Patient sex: M
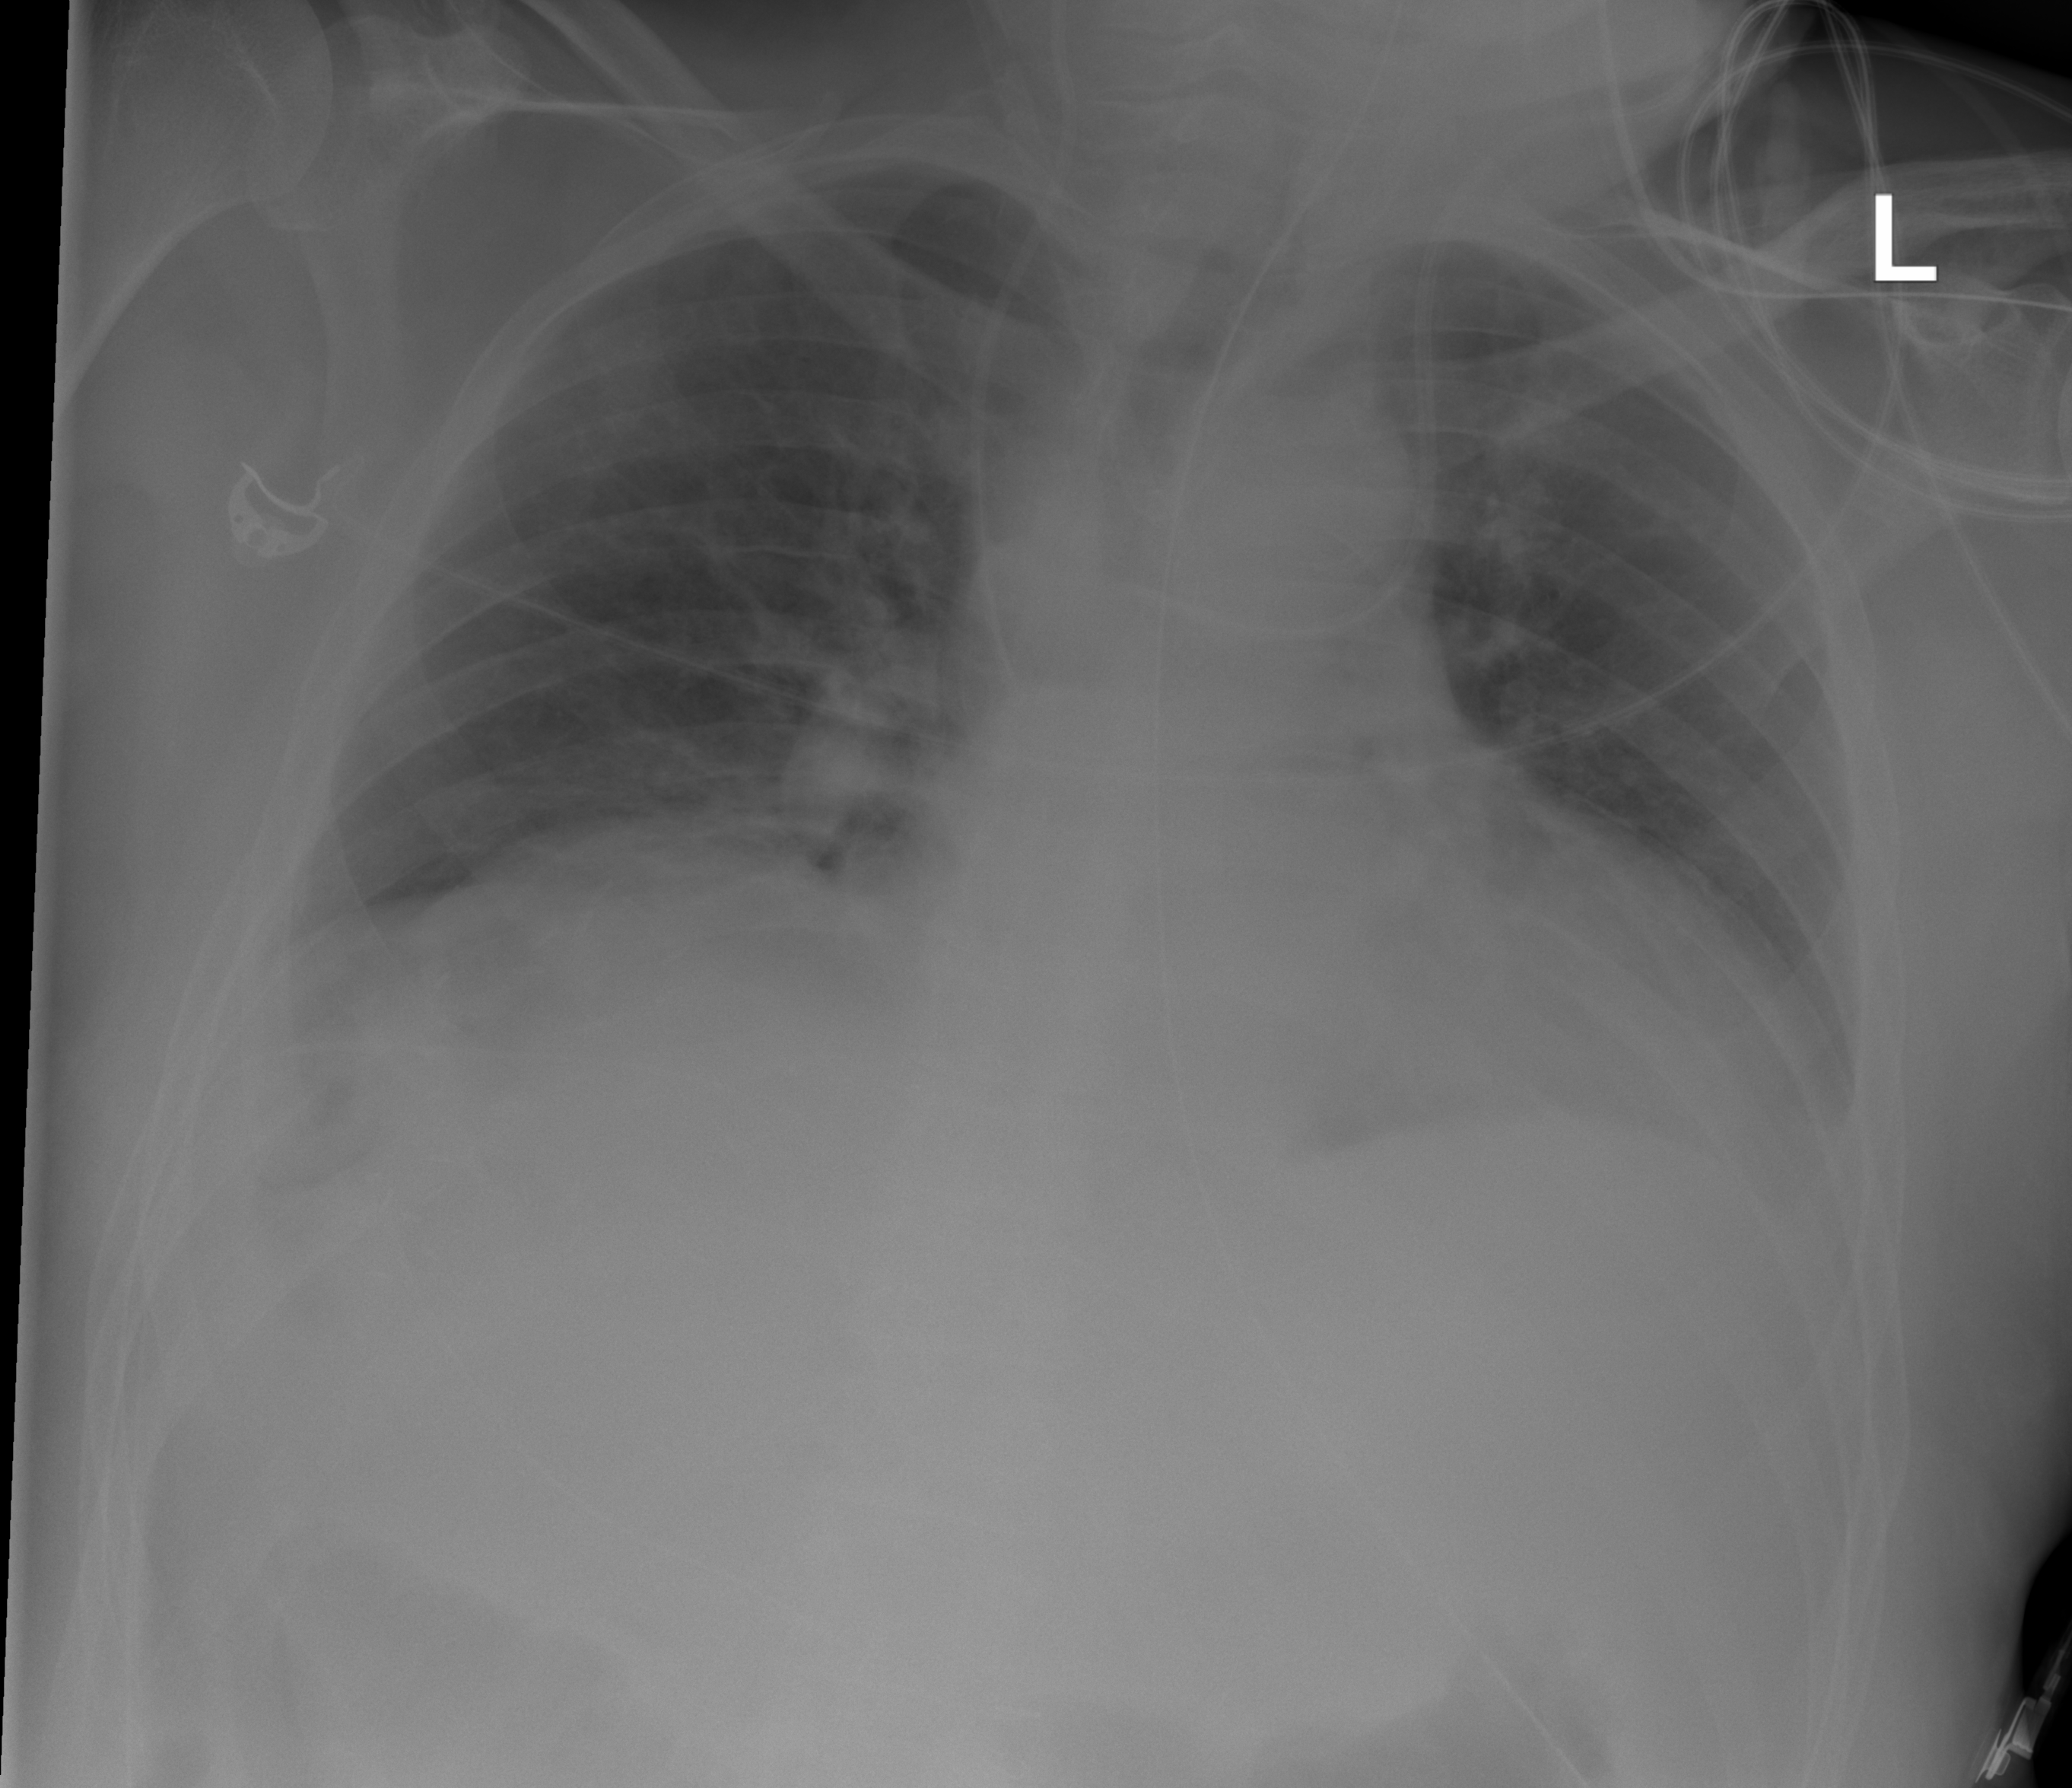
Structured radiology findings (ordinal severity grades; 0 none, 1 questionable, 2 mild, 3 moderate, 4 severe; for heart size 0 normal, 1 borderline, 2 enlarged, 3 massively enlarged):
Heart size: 2
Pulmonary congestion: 2
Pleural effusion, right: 0
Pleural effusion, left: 2
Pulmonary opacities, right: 0
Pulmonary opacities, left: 0
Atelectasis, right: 2
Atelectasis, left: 1